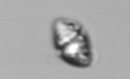
Label: Kryptoperidinium_triquetrum